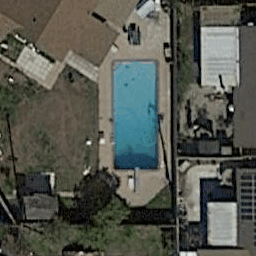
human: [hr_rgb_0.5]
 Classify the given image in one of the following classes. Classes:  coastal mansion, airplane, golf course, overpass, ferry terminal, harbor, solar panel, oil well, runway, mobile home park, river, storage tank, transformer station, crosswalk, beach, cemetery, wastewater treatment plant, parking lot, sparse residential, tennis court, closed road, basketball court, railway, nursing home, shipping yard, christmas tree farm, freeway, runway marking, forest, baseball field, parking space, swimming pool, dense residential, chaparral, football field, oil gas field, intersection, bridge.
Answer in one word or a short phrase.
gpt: swimming pool